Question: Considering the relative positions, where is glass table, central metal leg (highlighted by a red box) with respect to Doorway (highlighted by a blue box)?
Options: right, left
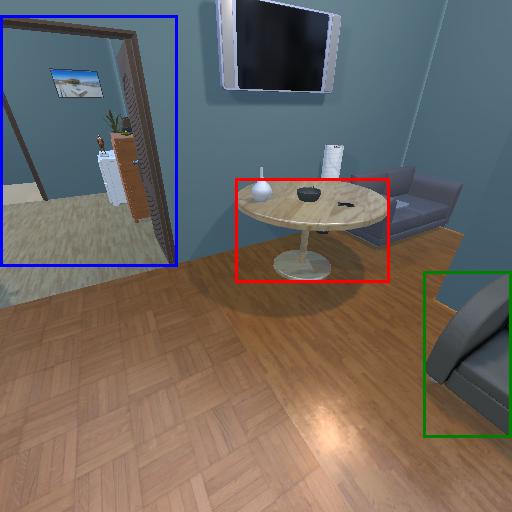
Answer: right